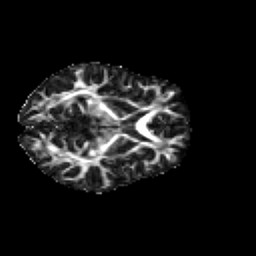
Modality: FA
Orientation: axial
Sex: male
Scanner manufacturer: siemens
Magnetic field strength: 3 T
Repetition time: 5 s
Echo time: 0.071 s